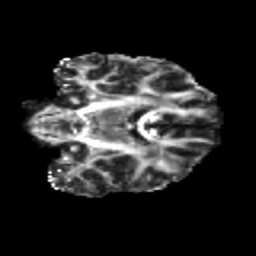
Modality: FA
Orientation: coronal
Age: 23
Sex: male
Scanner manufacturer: siemens
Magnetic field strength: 3 T
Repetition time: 3.5 s
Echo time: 0.104 s